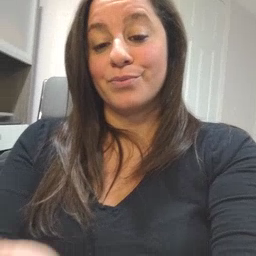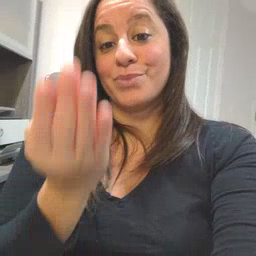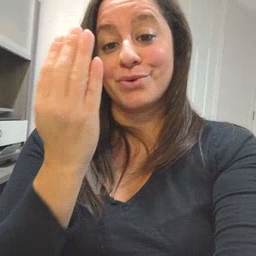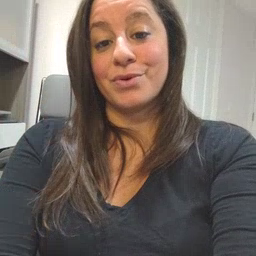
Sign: morning